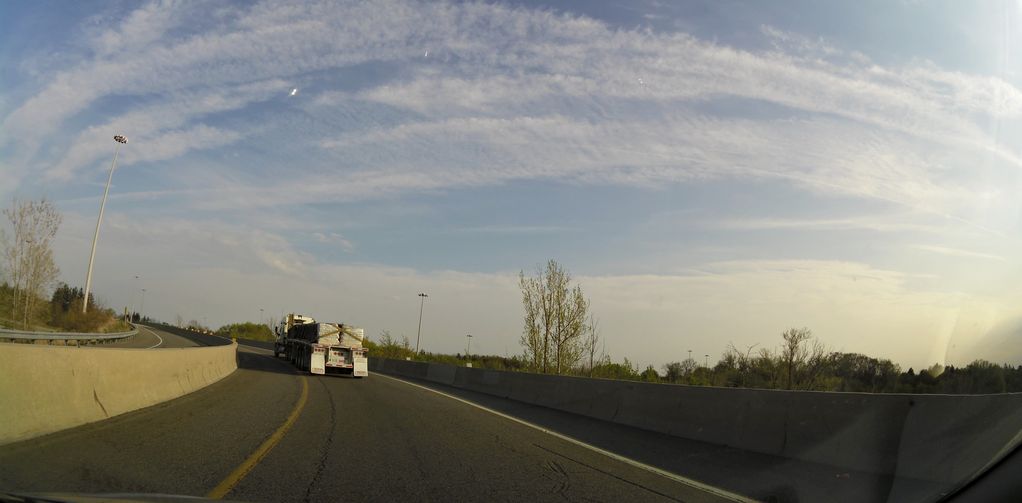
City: hamilton